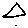
Label: triangle